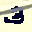
Label: 3